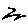
Label: zigzag